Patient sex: M
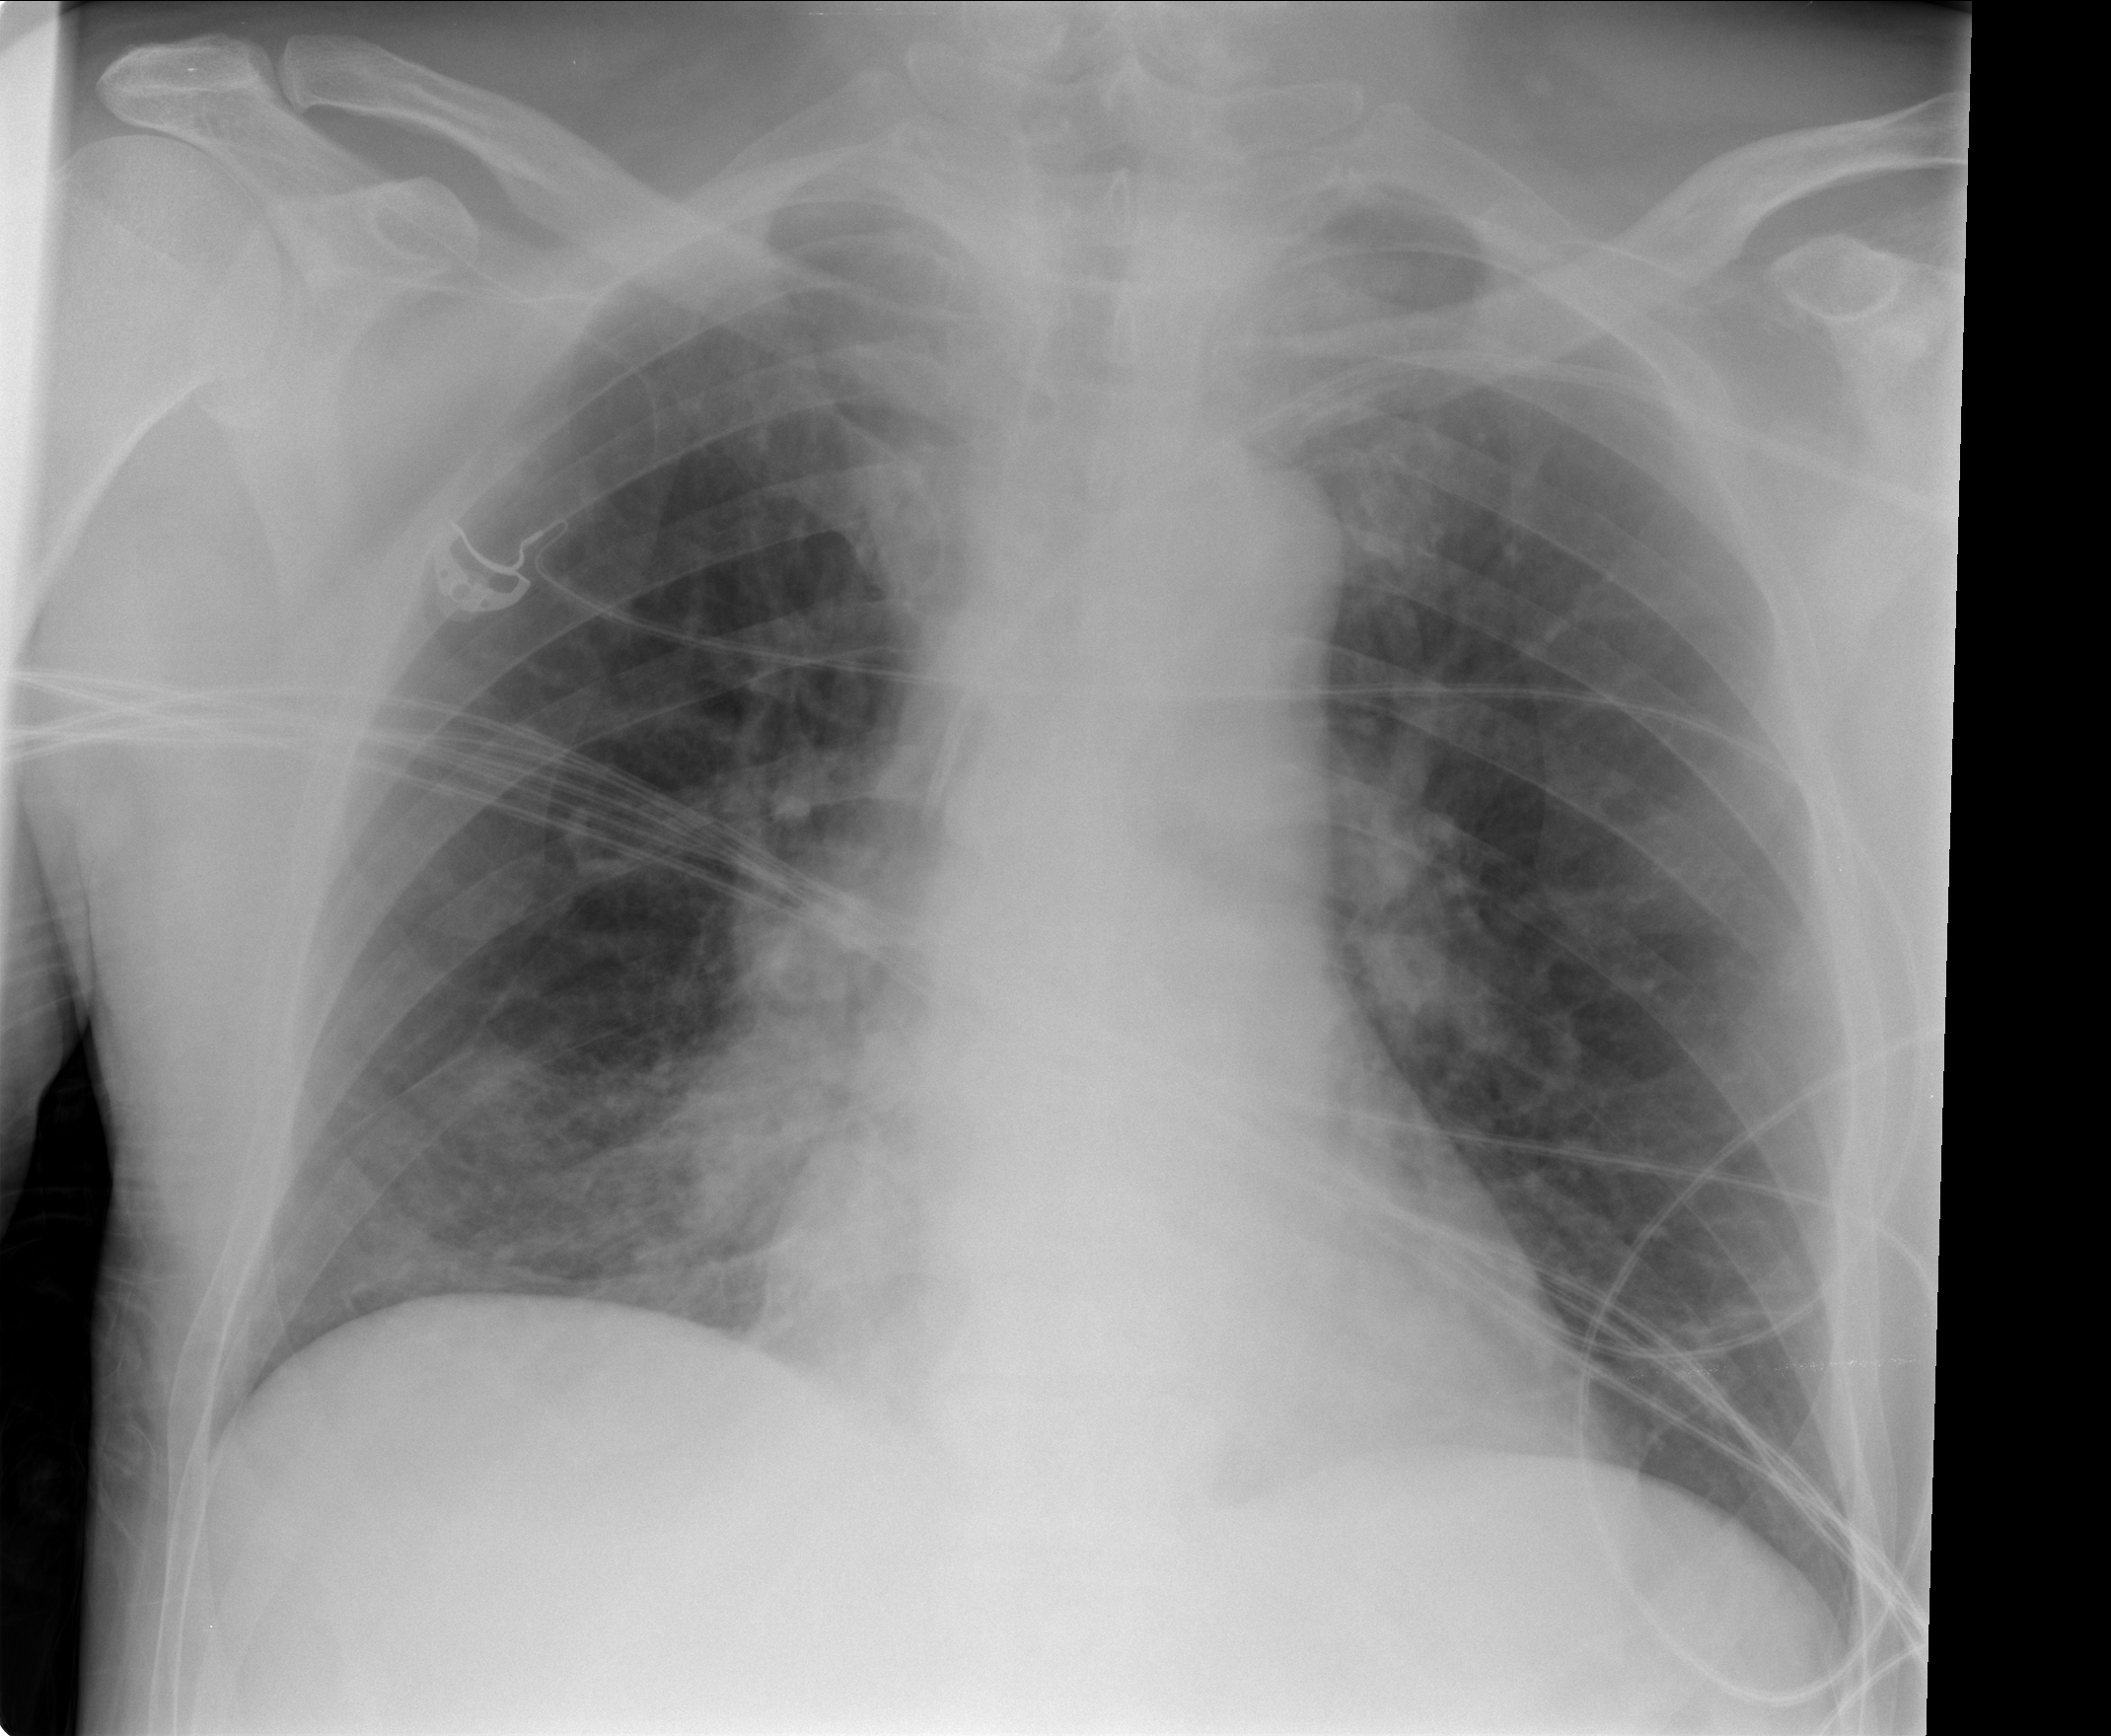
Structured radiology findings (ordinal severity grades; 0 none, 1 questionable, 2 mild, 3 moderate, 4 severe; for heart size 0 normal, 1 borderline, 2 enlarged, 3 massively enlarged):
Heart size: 0
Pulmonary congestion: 0
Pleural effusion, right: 0
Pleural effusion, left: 0
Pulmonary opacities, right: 3
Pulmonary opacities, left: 0
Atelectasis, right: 1
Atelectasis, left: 0